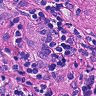
Metastatic tissue present: no